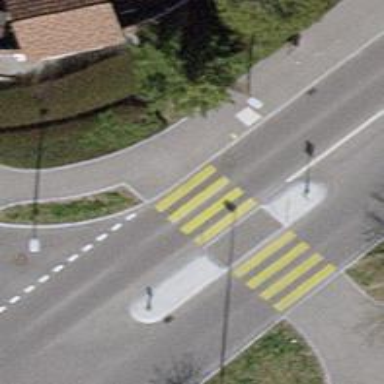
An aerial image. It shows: Uncontrolled zebra crossing with central island.